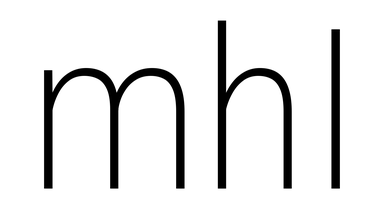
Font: Roboto_Condensed_ExtraLight